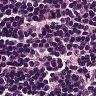
Metastatic tissue present: no